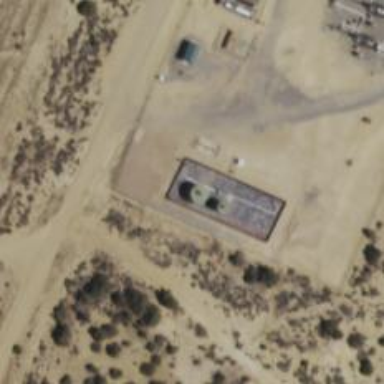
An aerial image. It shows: Storage tank that is man-made.